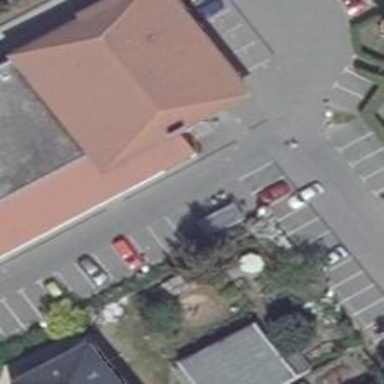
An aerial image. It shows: Parking area with surface made of sett.